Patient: sex M, age 76
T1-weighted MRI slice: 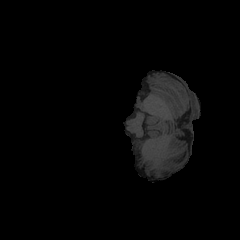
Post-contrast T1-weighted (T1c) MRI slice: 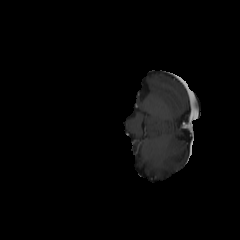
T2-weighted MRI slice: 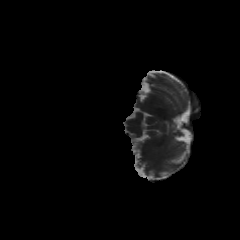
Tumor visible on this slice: no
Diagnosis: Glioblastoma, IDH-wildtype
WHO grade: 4